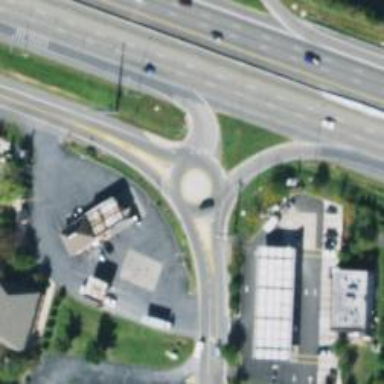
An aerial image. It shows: Tertiary road with asphalt surface leading to roundabout junction.